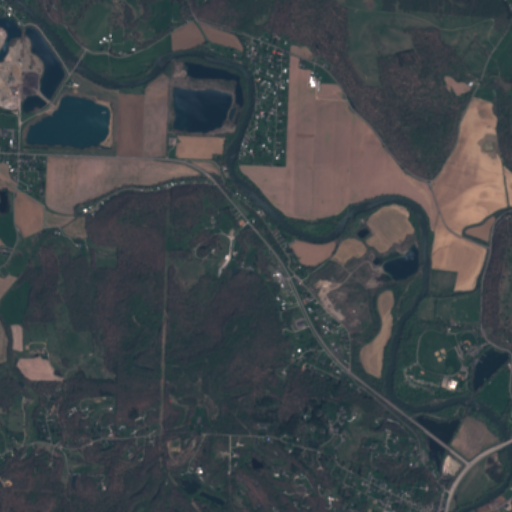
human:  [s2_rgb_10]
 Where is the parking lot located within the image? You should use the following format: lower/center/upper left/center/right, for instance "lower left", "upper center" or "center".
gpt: The parking lot is located in the lower right of the image.
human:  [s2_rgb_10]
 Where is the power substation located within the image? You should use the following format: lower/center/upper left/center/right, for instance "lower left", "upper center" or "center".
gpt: The power substation is located in the upper left of the image.
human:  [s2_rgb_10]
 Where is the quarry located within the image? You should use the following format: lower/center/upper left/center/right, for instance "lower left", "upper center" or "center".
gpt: The quarry is located in the upper left of the image.
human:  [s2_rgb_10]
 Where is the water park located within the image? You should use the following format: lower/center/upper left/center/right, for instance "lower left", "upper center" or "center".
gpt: The water park is located in the lower right of the image.
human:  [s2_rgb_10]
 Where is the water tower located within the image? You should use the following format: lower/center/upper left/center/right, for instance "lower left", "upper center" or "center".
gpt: The water tower is located in the lower center of the image.
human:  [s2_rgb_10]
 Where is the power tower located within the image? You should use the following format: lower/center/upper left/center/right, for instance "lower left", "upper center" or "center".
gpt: There is no power tower in the image.